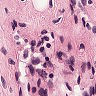
Metastatic tissue present: no